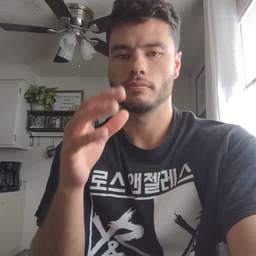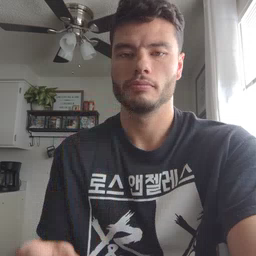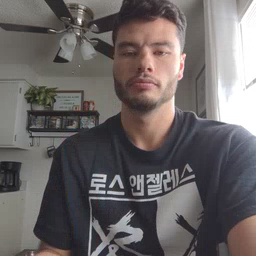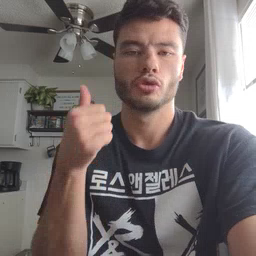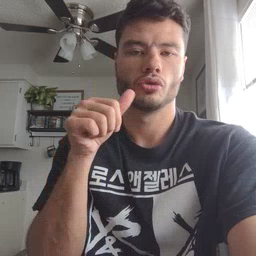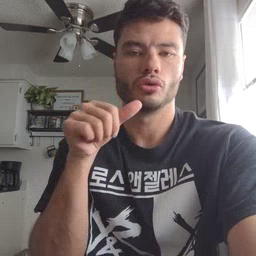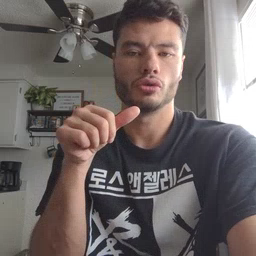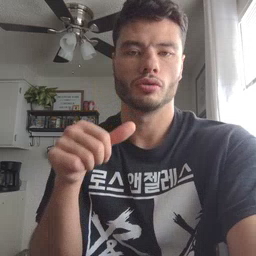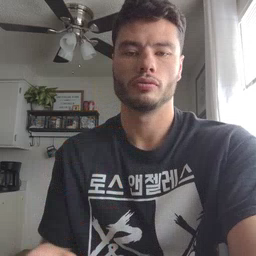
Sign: girl